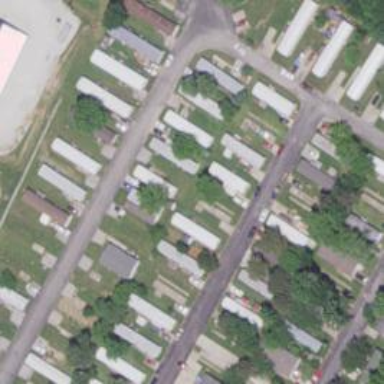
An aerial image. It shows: Residential area designated as trailer park.